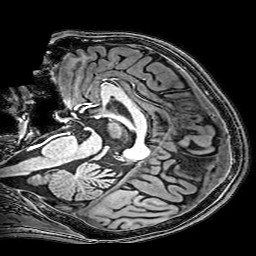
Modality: T1w
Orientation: sagittal
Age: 28
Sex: male
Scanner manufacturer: philips
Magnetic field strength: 3 T
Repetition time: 0.009 s
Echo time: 0.00351 s